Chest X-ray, PA view. Patient: 19 years old, sex F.
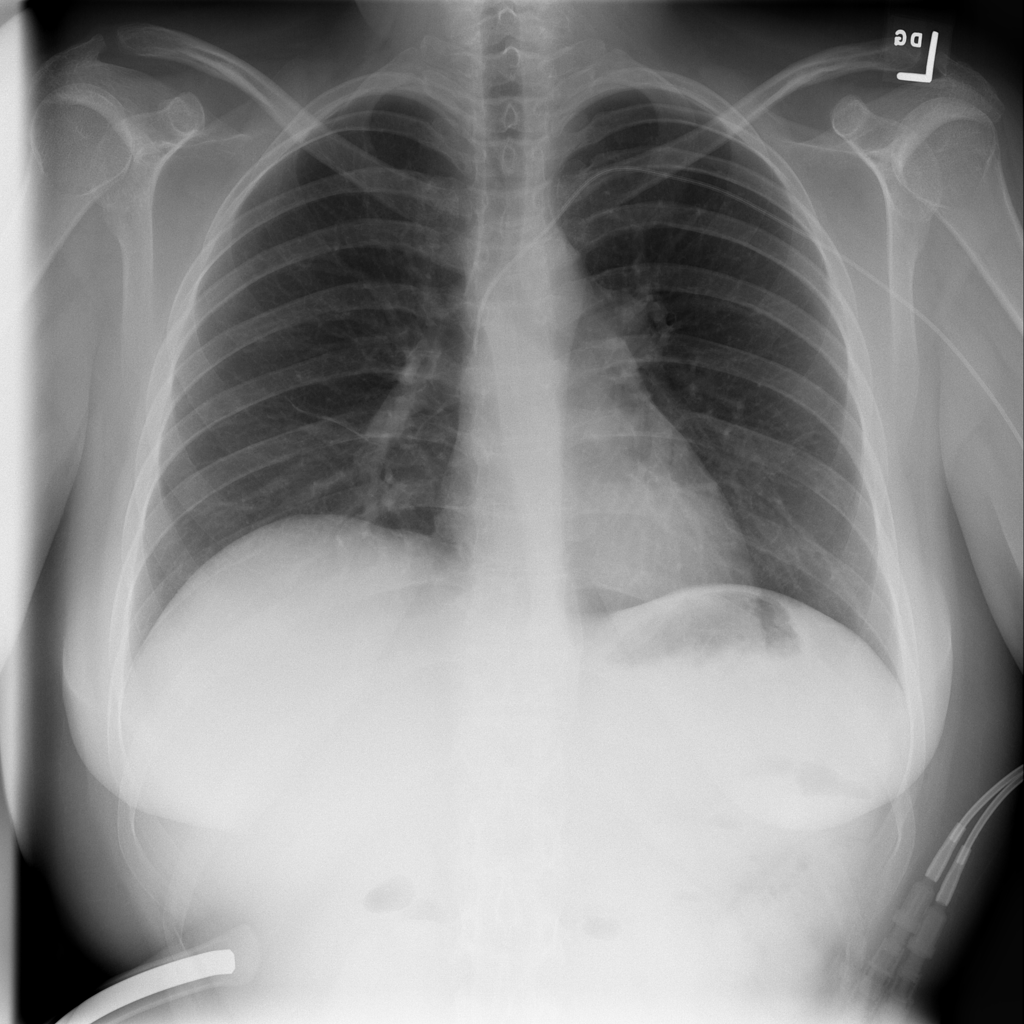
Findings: Atelectasis